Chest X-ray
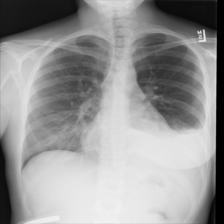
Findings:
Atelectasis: negative
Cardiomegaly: negative
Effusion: positive
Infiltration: negative
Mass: negative
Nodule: negative
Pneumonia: negative
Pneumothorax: negative
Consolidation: negative
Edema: negative
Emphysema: negative
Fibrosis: negative
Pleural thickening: negative
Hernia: negative